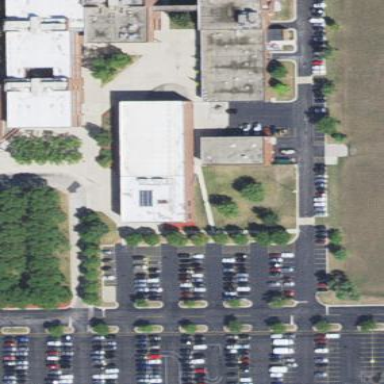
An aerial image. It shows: College.